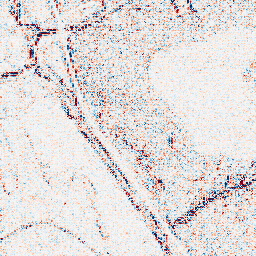
Category: wavelet
Decomposition family: wavelet_reverse_biorthogonal
Decomposition parameters: wavelet: rbio1.3
level: 1
Upsampling method: quadratic
Upsampling parameters: scale: 8
Upsampling scale: 8